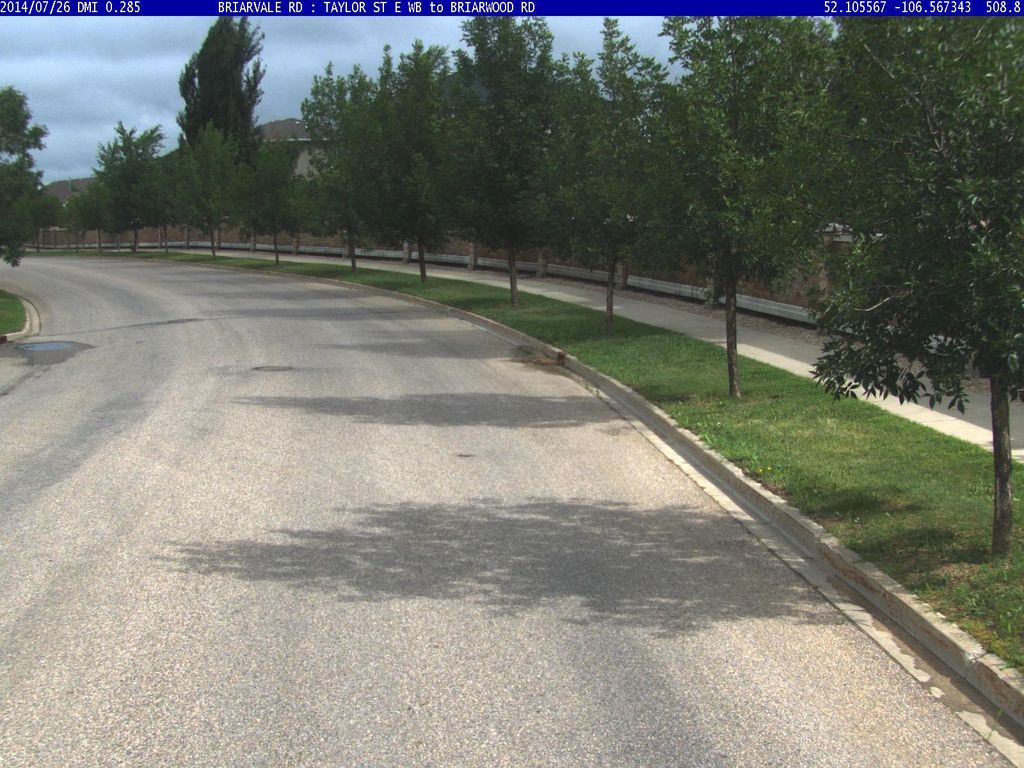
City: saskatoon